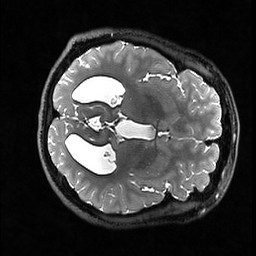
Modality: T2w
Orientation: axial
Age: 23
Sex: female
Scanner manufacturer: ge
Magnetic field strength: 3 T
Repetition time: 3.202 s
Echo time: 0.05911 s